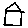
Label: house